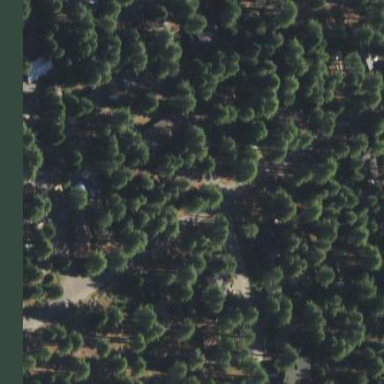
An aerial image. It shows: Evergreen woodland with needle-leaved trees.